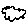
Label: cloud